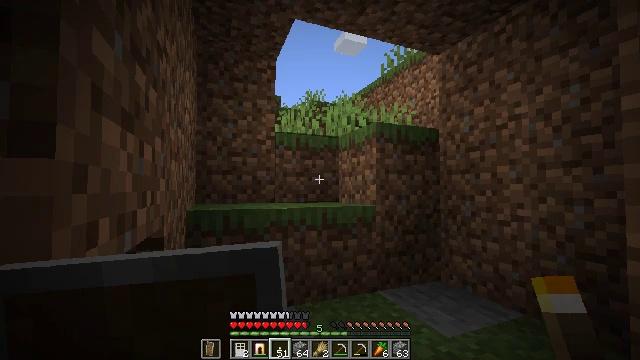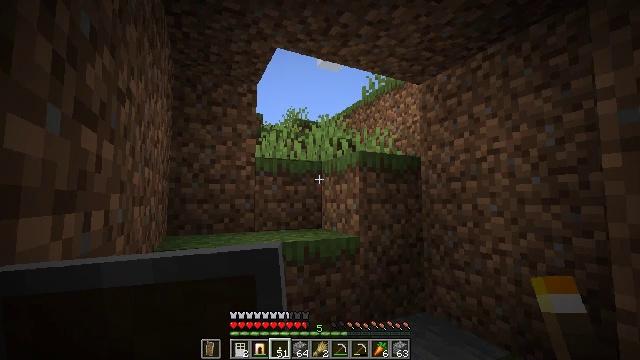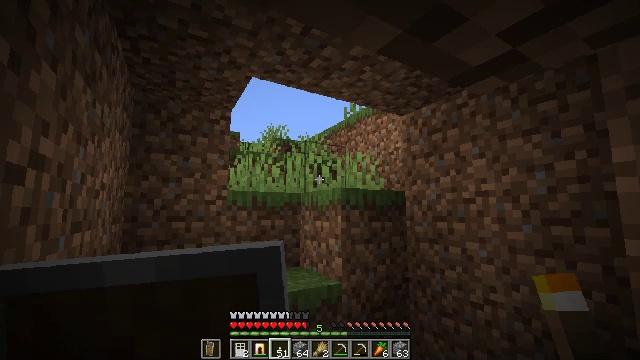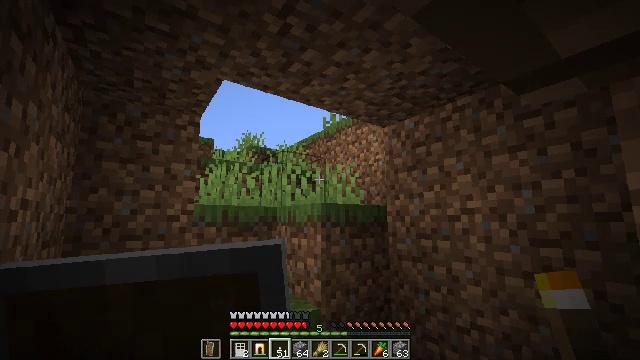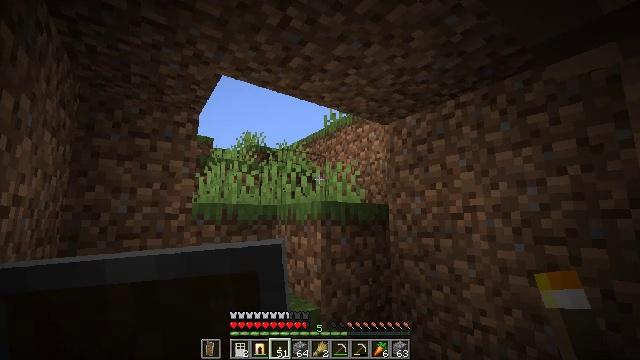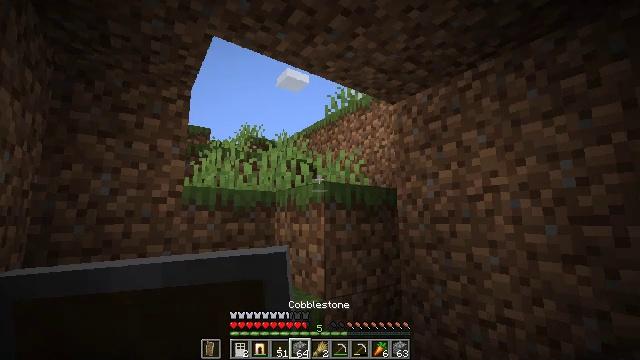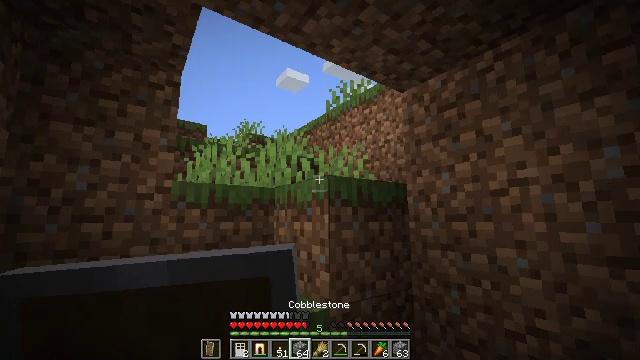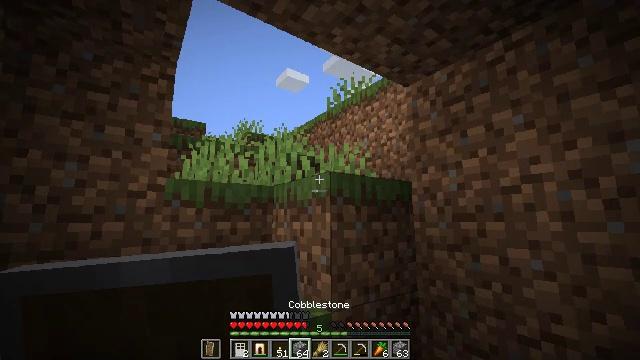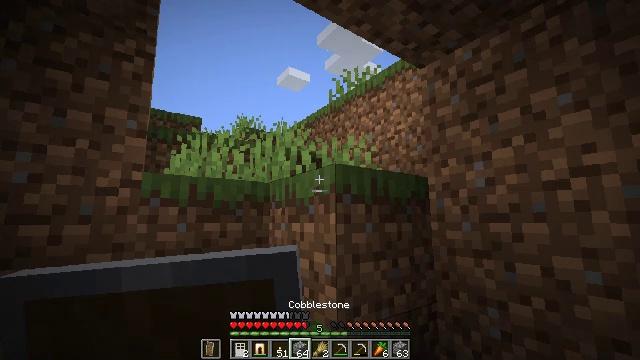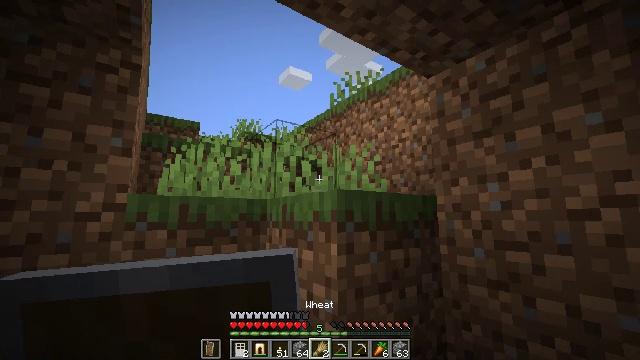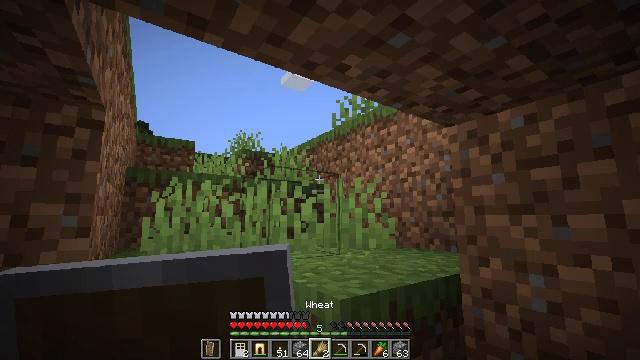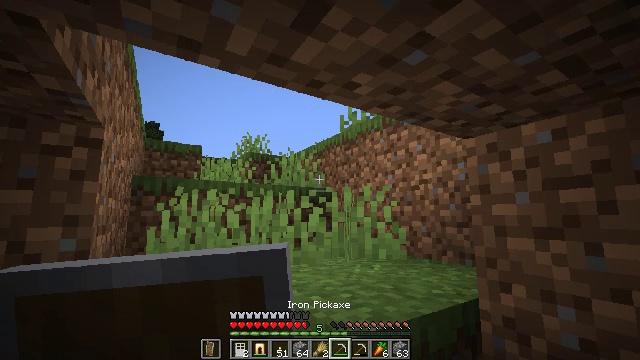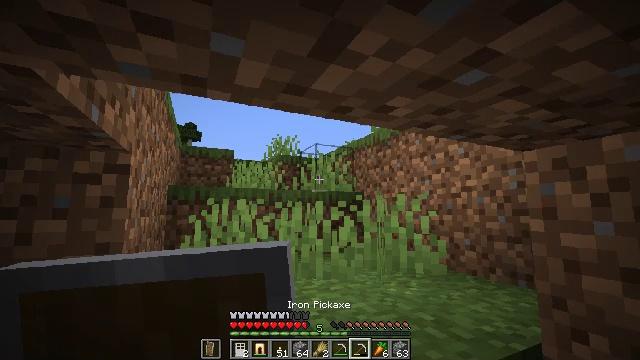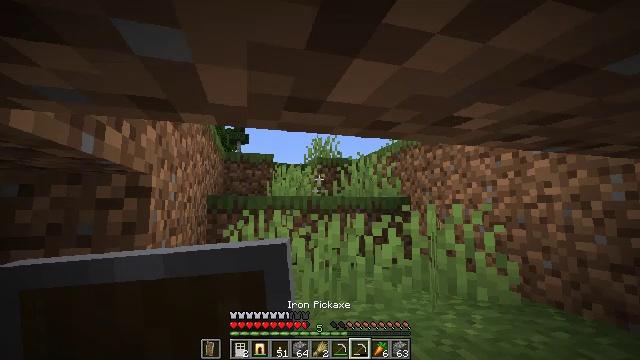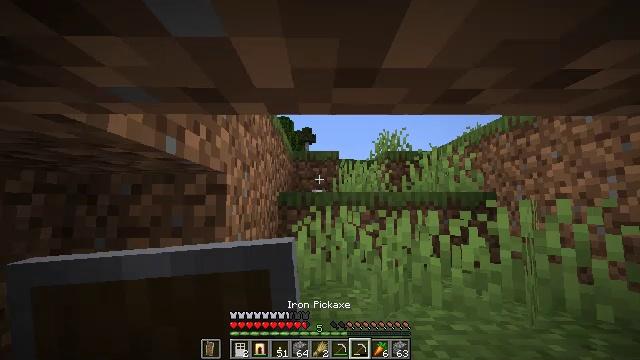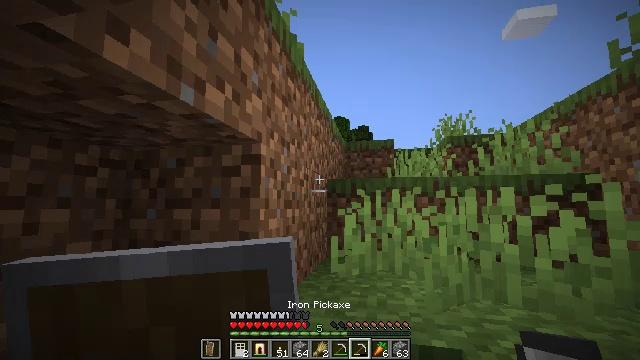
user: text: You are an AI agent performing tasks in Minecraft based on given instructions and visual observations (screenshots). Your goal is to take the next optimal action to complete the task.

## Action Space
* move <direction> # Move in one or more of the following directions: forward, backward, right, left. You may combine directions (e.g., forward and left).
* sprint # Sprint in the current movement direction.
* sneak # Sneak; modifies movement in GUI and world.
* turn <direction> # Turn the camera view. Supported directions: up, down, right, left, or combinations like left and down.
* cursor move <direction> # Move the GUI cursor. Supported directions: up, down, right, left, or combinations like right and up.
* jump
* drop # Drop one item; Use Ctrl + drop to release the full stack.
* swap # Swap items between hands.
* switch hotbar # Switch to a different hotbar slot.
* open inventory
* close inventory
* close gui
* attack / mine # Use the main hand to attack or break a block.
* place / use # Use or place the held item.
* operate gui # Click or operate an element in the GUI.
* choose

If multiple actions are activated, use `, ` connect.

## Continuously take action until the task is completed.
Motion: motion action
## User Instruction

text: Break the white bed to relocate it.
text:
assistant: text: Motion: move forward, turn right and up, jump
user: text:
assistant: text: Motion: move forward, turn right and up, jump
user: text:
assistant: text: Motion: move forward, turn right and up, jump
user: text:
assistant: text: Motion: move forward, jump
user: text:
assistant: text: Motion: move forward, jump
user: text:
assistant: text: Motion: move forward, jump
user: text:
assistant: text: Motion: move forward, jump
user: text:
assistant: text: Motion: move forward, jump
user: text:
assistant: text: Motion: move forward, jump
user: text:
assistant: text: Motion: move forward, jump
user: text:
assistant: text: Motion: move forward, turn left, jump
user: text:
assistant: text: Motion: move forward, turn left and down, jump
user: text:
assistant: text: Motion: move forward, turn left, jump
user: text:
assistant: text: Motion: move forward, turn left, jump
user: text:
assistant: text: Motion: move forward, turn left, jump
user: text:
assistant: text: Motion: move forward, turn left, jump
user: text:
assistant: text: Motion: move forward, jump
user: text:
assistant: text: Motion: move forward, jump
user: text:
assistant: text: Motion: move forward, jump
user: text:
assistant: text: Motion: move forward, jump
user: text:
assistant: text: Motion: move forward, jump
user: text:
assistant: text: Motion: move forward, jump
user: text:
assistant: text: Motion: move forward, jump
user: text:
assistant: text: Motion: move forward, jump
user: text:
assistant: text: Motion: move forward, jump
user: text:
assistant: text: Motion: move forward, jump
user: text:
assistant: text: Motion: move forward, jump
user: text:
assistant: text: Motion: move forward, jump
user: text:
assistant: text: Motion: move forward, jump
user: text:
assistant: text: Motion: move forward and move left, jump